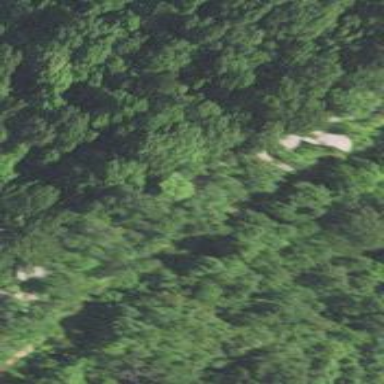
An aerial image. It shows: Natural ridge.